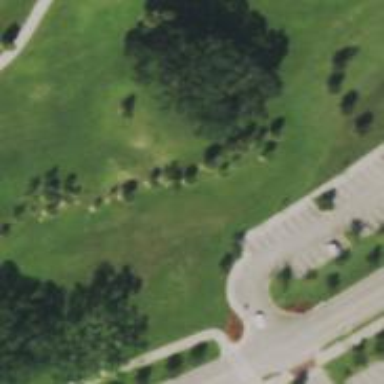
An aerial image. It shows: Disc golf hole.